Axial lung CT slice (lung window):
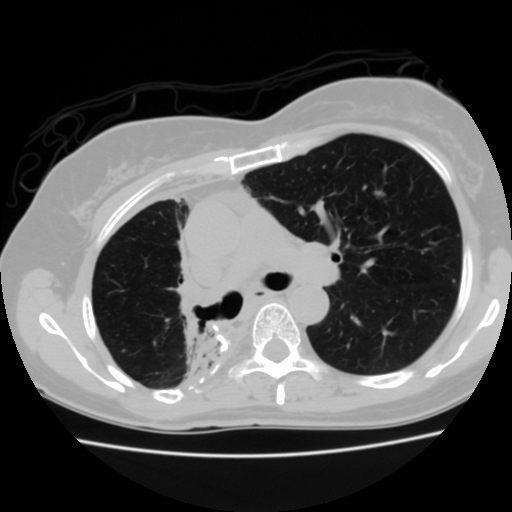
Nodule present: yes
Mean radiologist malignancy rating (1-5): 2.75